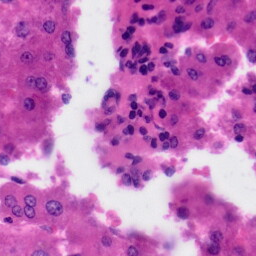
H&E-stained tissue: Liver